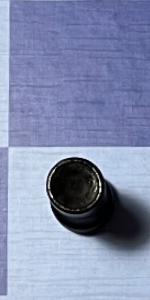
Label: Rook_Black